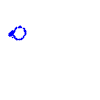
Particle: proton